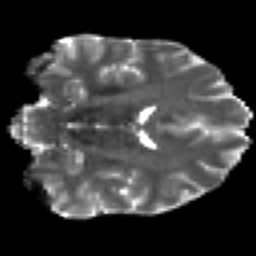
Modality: T2w
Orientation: coronal
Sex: male
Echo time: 0.114 s